Question: <URL>. In my previous question I asked about how to us a 'AndroidSaxParser' in a 'AsyncTask'. So that question had no good answer which worked for me and I used tried some things out. As the title says my 'LogCat' throws an error and I don't know how to fix is I have tried a lot of things and I finally didn't get any syntax errors.
My activity code :
'''
package org.developerworks.android;
import java.util.ArrayList;
import java.util.List;
import android.app.ListActivity;
import android.content.Intent;
import android.net.Uri;
import android.os.AsyncTask;
import android.os.Bundle;
import android.util.Log;
import android.view.Menu;
import android.view.MenuItem;
import android.view.View;
import android.widget.ArrayAdapter;
import android.widget.ListView;
public class MessageList extends ListActivity
{
private List<Message> messages;
DownloadWebPageTask task = new DownloadWebPageTask();
@Override
public void onCreate(Bundle icicle)
{
super.onCreate(icicle);
setContentView(R.layout.main);
task.execute();
// loadFeed(ParserType.ANDROID_SAX);
}
@Override
public boolean onCreateOptionsMenu(Menu menu)
{
super.onCreateOptionsMenu(menu);
menu.add(Menu.NONE, ParserType.ANDROID_SAX.ordinal(), ParserType.ANDROID_SAX.ordinal(), R.string.android_sax);
menu.add(Menu.NONE, ParserType.SAX.ordinal(), ParserType.SAX.ordinal(), R.string.sax);
menu.add(Menu.NONE, ParserType.DOM.ordinal(), ParserType.DOM.ordinal(), R.string.dom);
menu.add(Menu.NONE, ParserType.XML_PULL.ordinal(), ParserType.XML_PULL.ordinal(), R.string.pull);
return true;
}
@SuppressWarnings("unchecked")
@Override
public boolean onMenuItemSelected(int featureId, MenuItem item)
{
super.onMenuItemSelected(featureId, item);
ParserType type = ParserType.values()[item.getItemId()];
ArrayAdapter<String> adapter = (ArrayAdapter<String>) this.getListAdapter();
if (adapter != null)
{
if (adapter.getCount() > 0)
{
adapter.clear();
}
}
task.execute();
// this.loadFeed(type);
return true;
}
@Override
protected void onListItemClick(ListView l, View v, int position, long id)
{
super.onListItemClick(l, v, position, id);
Intent viewMessage = new Intent(Intent.ACTION_VIEW, Uri.parse(messages.get(position).getLink().toExternalForm()));
this.startActivity(viewMessage);
}
private void loadFeed(ParserType type)
{
try
{
Log.i("AndroidNews", "ParserType=" + type.name());
FeedParser parser = FeedParserFactory.getParser(type);
messages = parser.parse();
List<String> titles = new ArrayList<String>(messages.size());
for (Message msg : messages)
{
titles.add(msg.getTitle());
}
ArrayAdapter<String> adapter = new ArrayAdapter<String>(this, R.layout.row, titles);
this.setListAdapter(adapter);
}
catch (Throwable t)
{
Log.e("AndroidNews", t.getMessage(), t);
}
}
private class DownloadWebPageTask extends AsyncTask<List<String>, Void, List<String>>
{
MessageList msgl = new MessageList();
@Override
protected List<String> doInBackground(List<String>... urls)
{
FeedParser parser = FeedParserFactory.getParser(ParserType.ANDROID_SAX);
messages = parser.parse();
List<String> titles = new ArrayList<String>(messages.size());
for (Message msg : messages)
{
titles.add(msg.getTitle());
}
return titles;
}
@Override
protected void onPostExecute(List<String> result)
{
ArrayAdapter<String> adapter = new ArrayAdapter<String>(msgl, R.layout.row, result);
msgl.setListAdapter(adapter);
}
}
}
'''
and this is the error it throws :

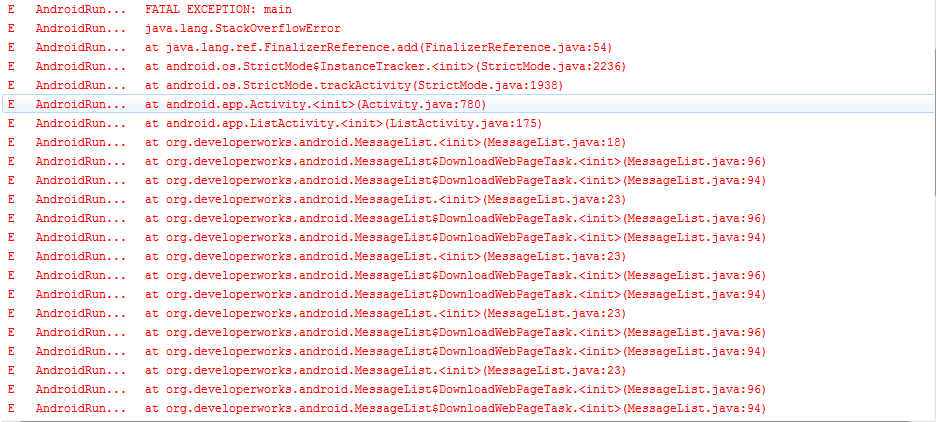
Answer: The SOError is thrown because DownloadWebPageTask creates a new MessageList that creates a new DownloadWebPageTask that creates a new MessageList that creates a new DownloadWebPageTaskcreates a new MessageList that creates a new DownloadWebPageTask... and so on.